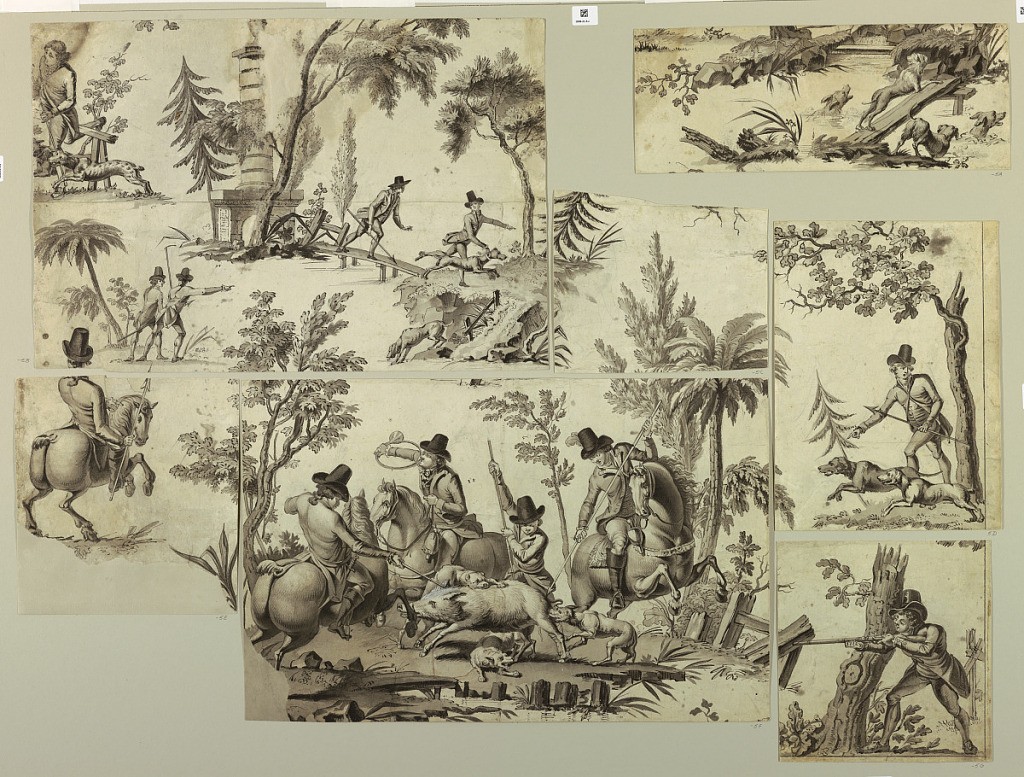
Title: Fragments of an incomplete cartoon for cotton printing: La Course au Sanglier
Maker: Claude-Louis Desrais, French, 1746–1816
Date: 1785
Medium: Pen and black ink with gray washes on paper
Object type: Drawing
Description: The composition of this design for a textile, includes four hounds crossing a small stream; hunters with spears and dogs pursuing the chase in the vicinity of a memorial column; a hunter with a spear directing two hunting dogs to the scent; a hunter on horseback, seen from the back; three hunters on horseback, and one unmounted, with three hunting dogs attacking a wild boar.